Question: I have a problem using org-contacts and dired+ in emacs 24.5.1. When org-contacts or dired+ active dired show only filenames without permissions, sizes, owners. When I comment org-contacts or dired+ in my .emacs file everything is fine. May be somebody knows why does it happen and what do I need to do to solve this problem?

Part of my .emacs file:
'''
(require 'org-install)
(add-to-list 'load-path "C:\Users\USER\AppData\Roaming\.emacs.d\org-contacts")
(require 'org-contacts)
(setq org-contacts-files '("M:\Org\contacts.org"))
(define-key global-map "\C-cl" 'org-store-link)
(define-key global-map "\C-ca" 'org-agenda)
(global-set-key "\C-cc" 'org-capture)
(global-set-key "\C-cb" 'org-iswitchb)
(add-to-list 'load-path "C:\Users\USER\AppData\Roaming\.emacs.d\elpa\dired+-20151110.921")
(require 'dired+)
'''
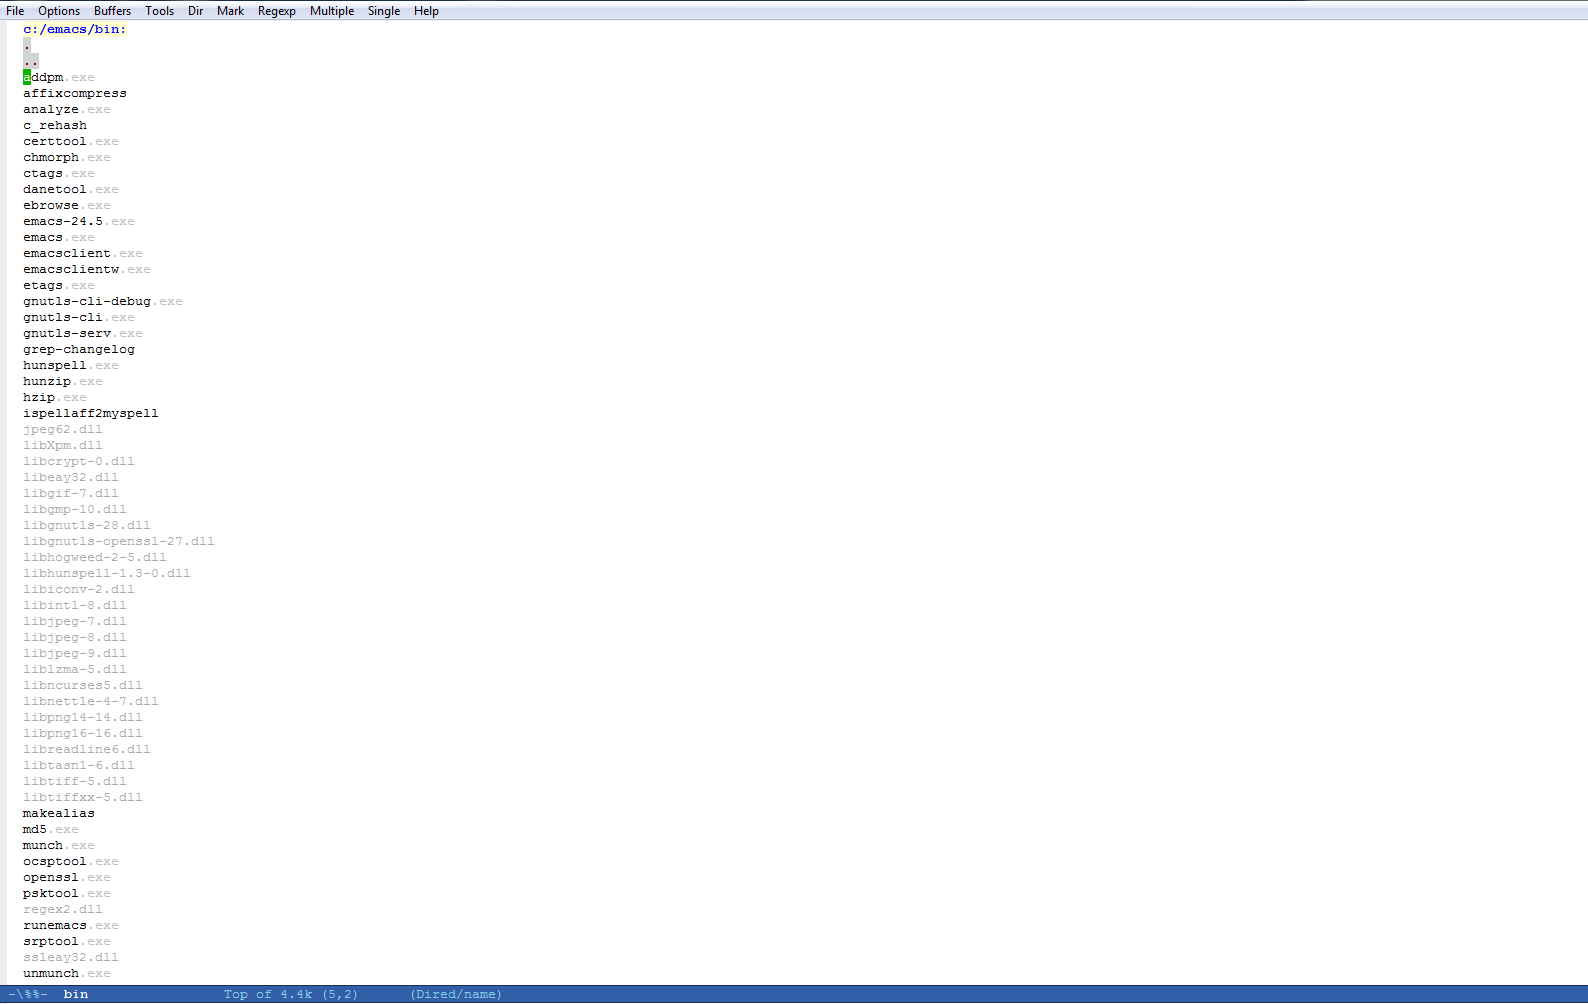
Answer: I find out that problem is solved then I toggle dired-hide-details-mode (M-x dired-hide-details-mode). And I need to do this every time I start dired+ even then global-dired-hide-details-mode is off (in .emacs).